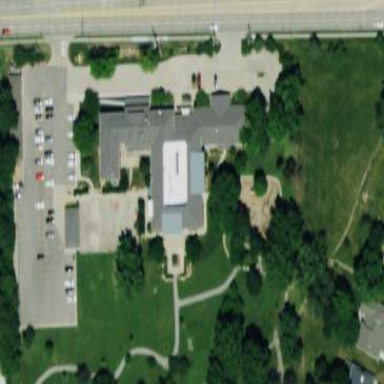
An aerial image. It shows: Community centre building.